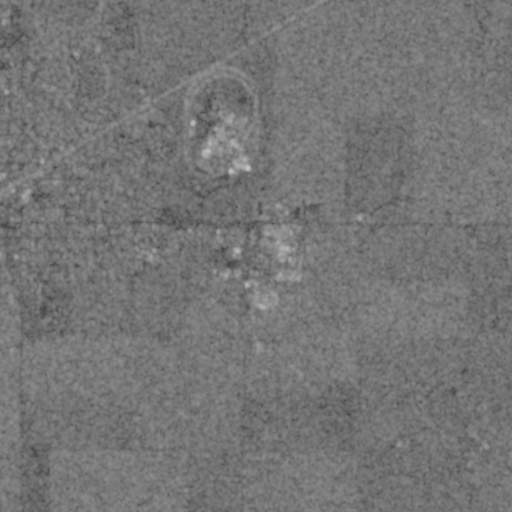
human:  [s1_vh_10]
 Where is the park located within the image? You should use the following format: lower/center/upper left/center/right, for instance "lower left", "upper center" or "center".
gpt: The park is located in the left of the image.
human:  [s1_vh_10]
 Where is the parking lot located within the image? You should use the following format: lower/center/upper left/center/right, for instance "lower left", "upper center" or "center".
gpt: The parking lot is located in the center left of the image.
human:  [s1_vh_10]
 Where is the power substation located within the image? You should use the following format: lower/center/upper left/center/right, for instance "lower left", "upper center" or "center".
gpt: The power substation is located in the upper center of the image.
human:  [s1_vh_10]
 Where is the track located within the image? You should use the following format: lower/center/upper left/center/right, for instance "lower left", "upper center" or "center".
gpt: The track is located in the upper left of the image.
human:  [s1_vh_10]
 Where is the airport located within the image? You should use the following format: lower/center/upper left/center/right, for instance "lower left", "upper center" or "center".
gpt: There is no airport in the image.

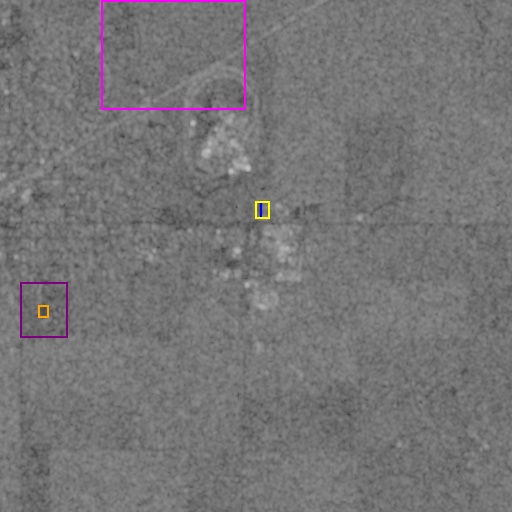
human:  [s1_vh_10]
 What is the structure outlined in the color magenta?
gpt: The structure outlined in magenta is a crop field.
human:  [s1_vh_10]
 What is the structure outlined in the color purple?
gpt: The structure outlined in purple is a park.
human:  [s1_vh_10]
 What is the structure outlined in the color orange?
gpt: The structure outlined in orange is a parking lot.
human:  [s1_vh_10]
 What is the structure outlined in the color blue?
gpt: The structure outlined in blue is a building.
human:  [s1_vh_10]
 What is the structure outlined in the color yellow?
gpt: The structure outlined in yellow is a building.
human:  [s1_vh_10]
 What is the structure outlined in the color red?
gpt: There is no red outline.